Question: I recently watched the railscast episode <URL> and I have the signup / login / logout actions working. However I am working on creating an action to delete a user from the database, but I am currently experiencing some errors when I try to delete a user.
The delete / destroy actions look like the following,
'''
def delete
# the below line calls the destroy method / action
self.destroy
end
def destroy
session[:user_id] = nil
# @user = User.find(params[:id])
@user.destroy
# User.find(parmas[:id]).destroy
# the below line didn't delete the current user :(
# @user = User.destroy
redirect_to :controller=>'users', :action => 'new'
end
'''
The error message I'm getting in the browser when I try to delete a user looks like the following.

The page that contains the delete link looks like the following,
'''
<h1>Welcome
<% if current_user %>
<%= current_user.email %>
<% end %>
</h1>
<p>You have <%= current_user.credit %> credits.</p>
<!-- http://stackoverflow.com/questions/<PHONE>/ -->
<%= link_to('Delete your account', :controller => 'users', :action => 'destroy') %>
'''
'''
Rails.application.routes.draw do
# the below generated route is not necessary
# get 'sessions/new'
# delete user route
#get 'delete' => 'users#delete'
# shortened routes, per railscast comment
get 'signup' => 'users#new'
get 'login' => 'sessions#new'
get 'logout' => 'sessions#destroy'
# get 'signup', to: 'users#new', :as 'signup'
# get 'login', to: 'sessions#new', :as 'login'
# get 'logout', to: 'sessions#destroy', :as 'logout'
resources :users
resources :sessions
root to: 'users#new'
# get 'users/new'
# the below line specifies JSON as the default API format
namespace :api, defaults: {format: 'json'} do
namespace :v1 do
resources :users
end
end
'''
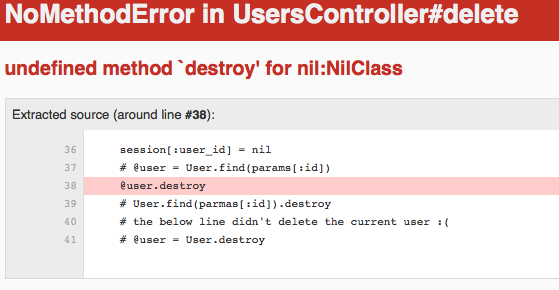
Answer: It stands to reason you're getting a NoMethodError, since you've never set the '@user' variable, that line is commented out:
'''
def destroy
session[:user_id] = nil
# @user = User.find(params[:id]) <-- Commenting out this line was your problem
@user.destroy
'''
Changing to
'''
def destroy
session[:user_id] = nil
@user = User.find(params[:id])
@user.destroy
'''
You should be good to go.
EDIT: one thing you'd probably want to do is change from using the old style of link_to, specifying the controller and action, and change to the new style, using <URL>. In this case, you'd use, i believe, 'link_to 'Delete your account', current_user, :method => :delete', but you can check by running 'rake routes', where it will list the helpers available based on your routes.rb file.